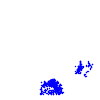
Particle: electron